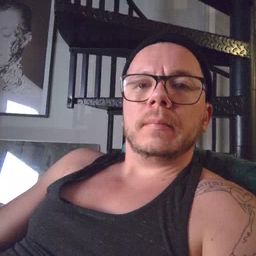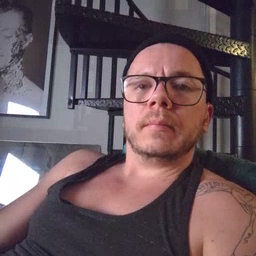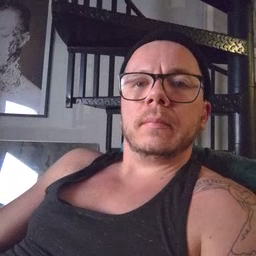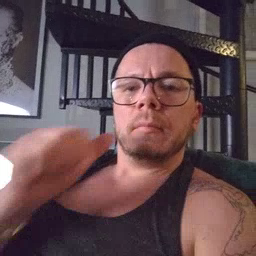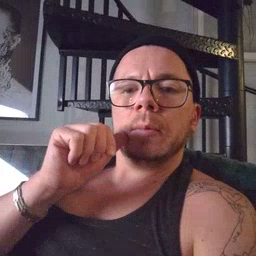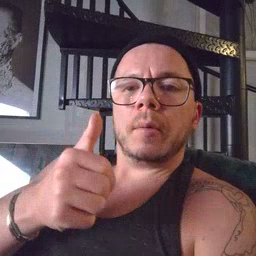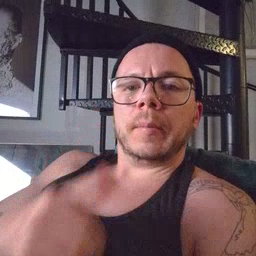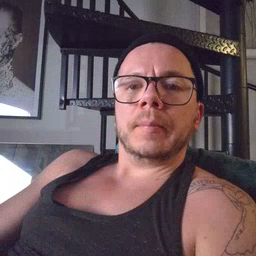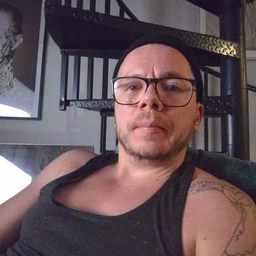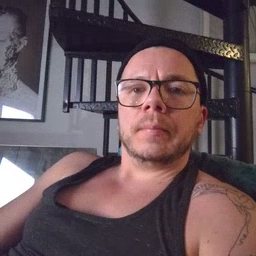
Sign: tomorrow